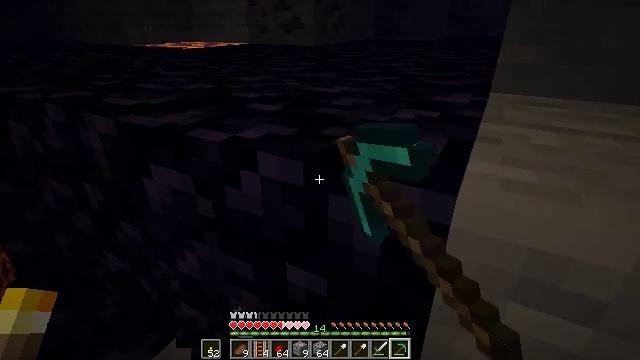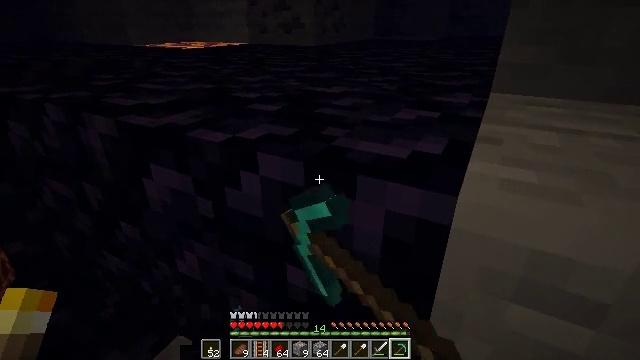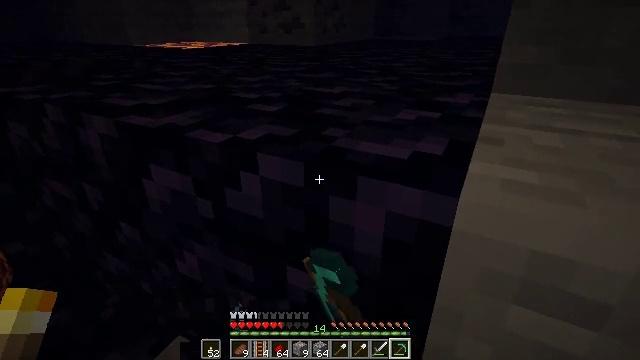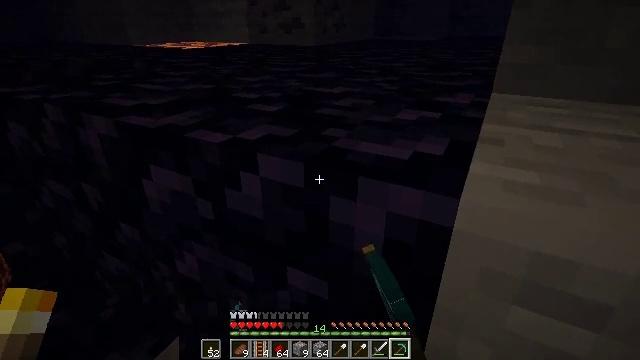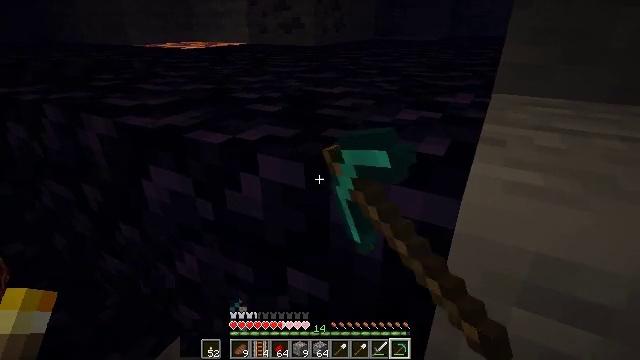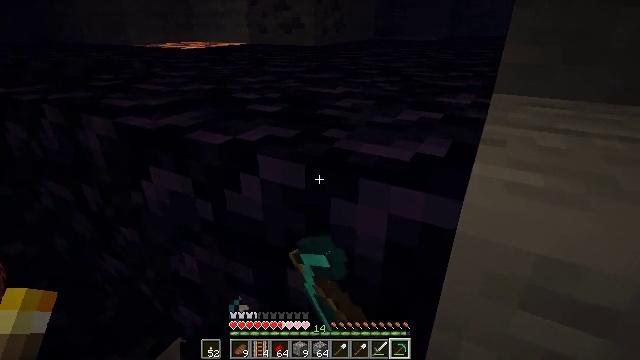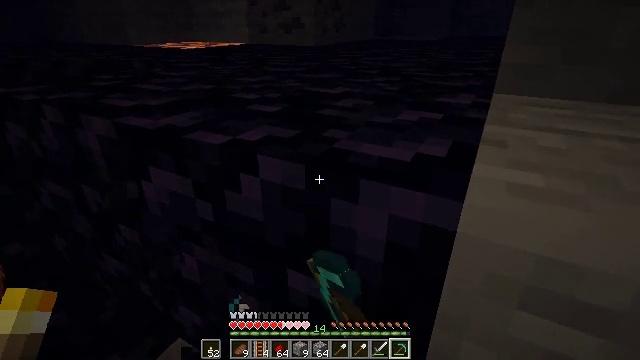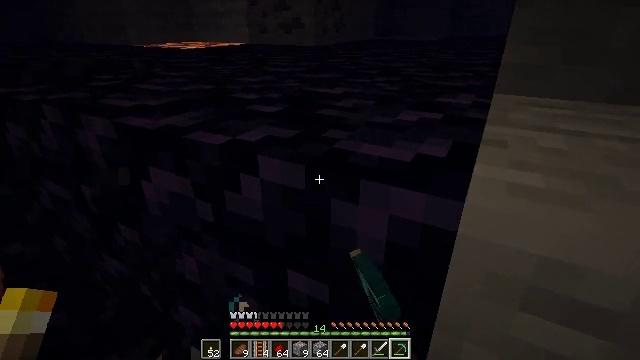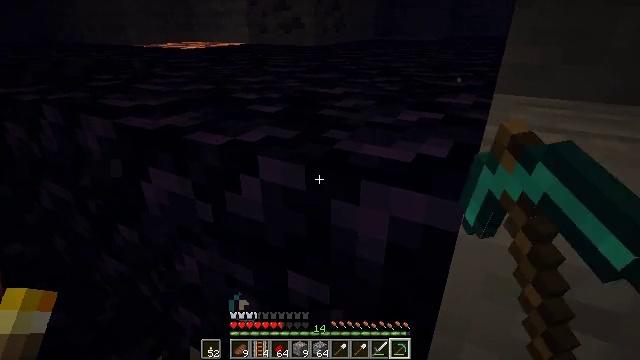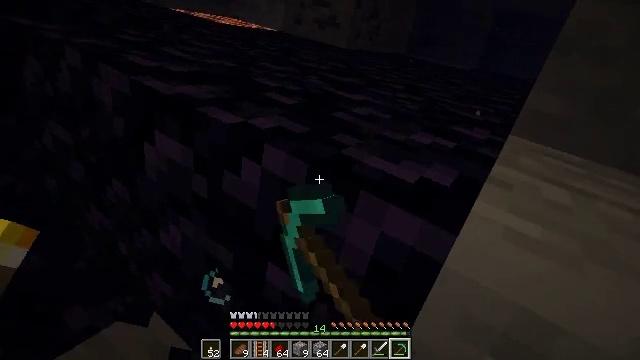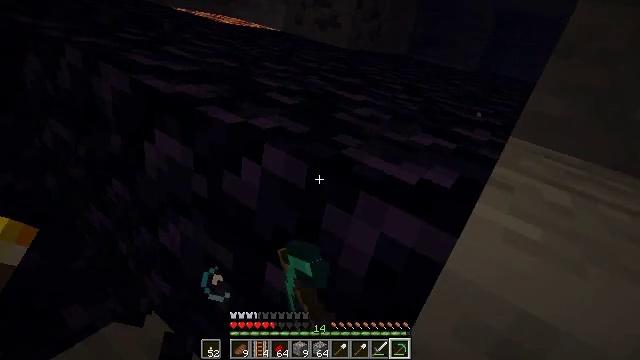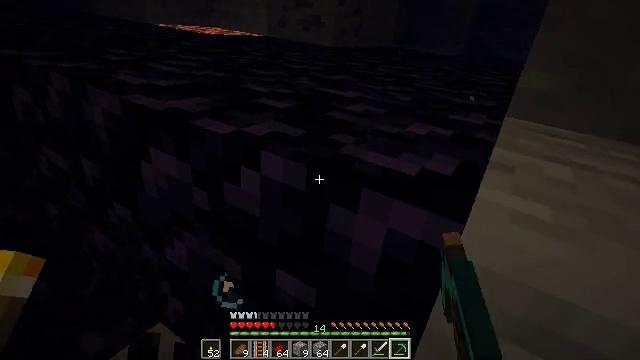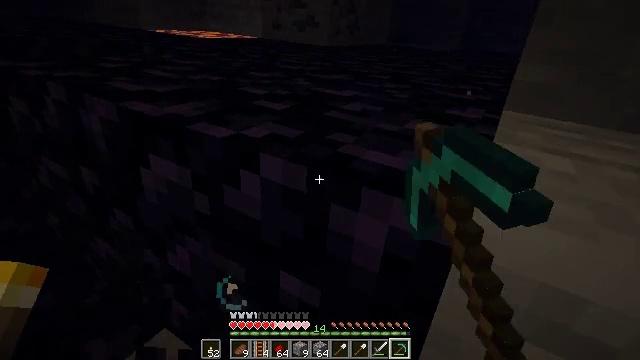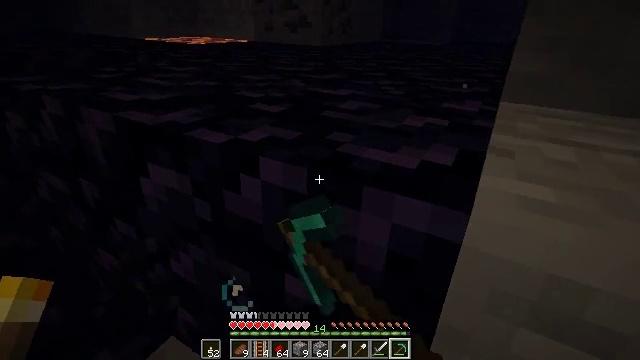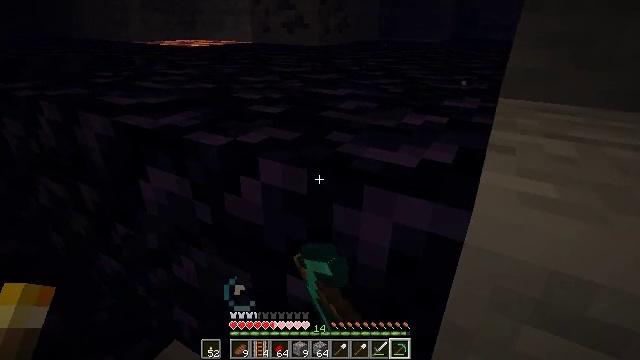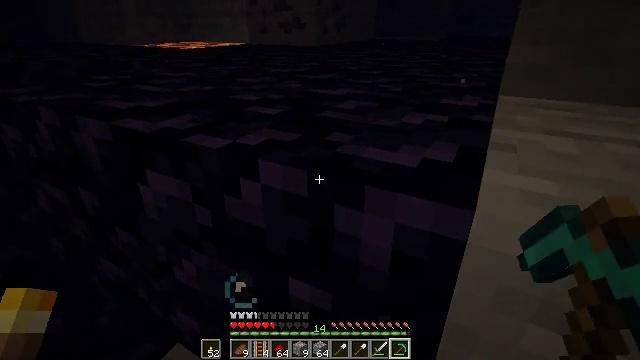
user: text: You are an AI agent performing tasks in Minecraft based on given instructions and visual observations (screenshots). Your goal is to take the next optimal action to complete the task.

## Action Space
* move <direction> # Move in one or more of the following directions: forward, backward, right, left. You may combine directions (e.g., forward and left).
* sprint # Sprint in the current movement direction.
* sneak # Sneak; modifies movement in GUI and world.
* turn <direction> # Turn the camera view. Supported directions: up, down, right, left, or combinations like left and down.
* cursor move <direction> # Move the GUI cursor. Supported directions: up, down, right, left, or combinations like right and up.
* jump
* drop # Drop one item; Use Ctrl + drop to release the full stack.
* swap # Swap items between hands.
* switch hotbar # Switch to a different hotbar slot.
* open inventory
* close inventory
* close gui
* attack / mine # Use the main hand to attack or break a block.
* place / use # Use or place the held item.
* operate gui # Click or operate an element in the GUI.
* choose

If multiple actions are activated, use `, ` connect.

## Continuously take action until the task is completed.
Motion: motion action
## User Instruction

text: Remove a spruce button from the inventory.
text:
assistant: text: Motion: move forward and move left, sneak, attack / mine
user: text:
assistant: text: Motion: move forward and move left, sneak, attack / mine
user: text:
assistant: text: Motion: move forward and move left, sneak, attack / mine
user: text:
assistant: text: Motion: move forward and move left, sneak, attack / mine
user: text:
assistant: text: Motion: move forward and move left, sneak, attack / mine
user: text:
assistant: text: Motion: move forward and move left, sneak, attack / mine
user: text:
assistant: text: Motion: move forward and move left, sneak, attack / mine
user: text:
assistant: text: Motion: move forward and move left, sneak, attack / mine
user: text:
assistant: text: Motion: move forward and move left, sneak, attack / mine
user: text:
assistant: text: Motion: move forward and move left, sneak, attack / mine
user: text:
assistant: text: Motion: move forward and move left, sneak, attack / mine
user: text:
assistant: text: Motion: move forward and move left, sneak, attack / mine
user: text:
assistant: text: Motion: move forward and move left, sneak, attack / mine
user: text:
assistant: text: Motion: move forward and move left, sneak, attack / mine
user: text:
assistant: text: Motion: move forward and move left, sneak, attack / mine
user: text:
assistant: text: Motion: move forward and move left, sneak, attack / mine
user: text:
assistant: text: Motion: move forward and move left, sneak, attack / mine
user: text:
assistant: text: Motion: move forward and move left, sneak, attack / mine
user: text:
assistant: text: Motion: move forward and move left, sneak, attack / mine
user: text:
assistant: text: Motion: move forward and move left, sneak, attack / mine
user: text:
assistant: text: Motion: move left, sneak, attack / mine
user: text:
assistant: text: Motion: move left, sneak, attack / mine
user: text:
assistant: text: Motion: move left, sneak, turn right, attack / mine
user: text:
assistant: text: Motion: move left, sneak, attack / mine
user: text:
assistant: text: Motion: move left, sneak, attack / mine
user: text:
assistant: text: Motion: move left, sneak, attack / mine
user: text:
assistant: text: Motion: move left, sneak, attack / mine
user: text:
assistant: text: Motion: move left, sneak, attack / mine
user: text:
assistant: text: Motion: move left, sneak, attack / mine
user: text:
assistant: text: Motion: move left, sneak, attack / mine